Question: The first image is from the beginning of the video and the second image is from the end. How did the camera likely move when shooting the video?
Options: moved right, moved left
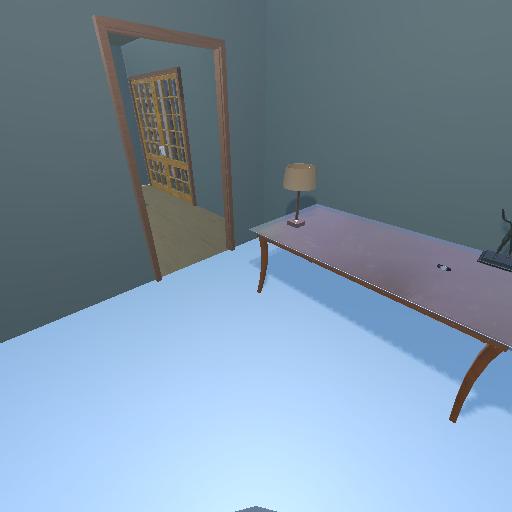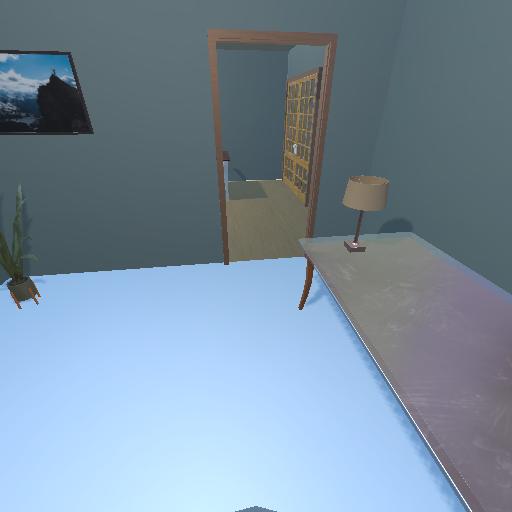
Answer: moved right